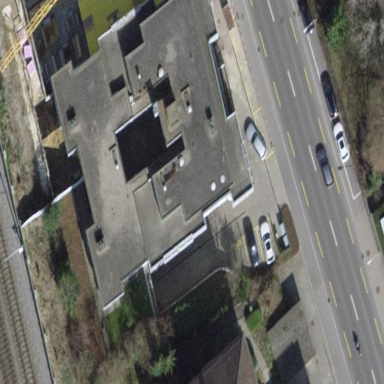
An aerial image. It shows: View of apartment building.